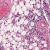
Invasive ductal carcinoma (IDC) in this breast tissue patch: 1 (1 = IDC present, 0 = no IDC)